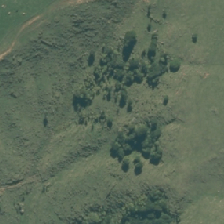
Land cover: manuka_kanuka